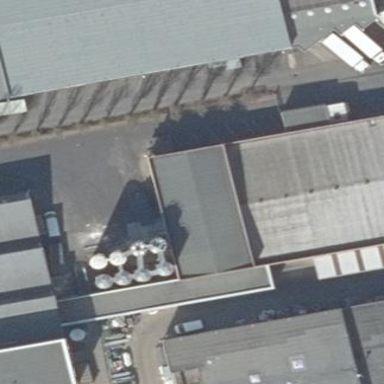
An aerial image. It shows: Industrial building.